Question: I am trying to load Razor View from database.
I follow <URL> to do that.
my Code :
VirtualPathProvider :
'''
public class DbPathProvider : VirtualPathProvider
{
public override bool FileExists(string virtualPath)
{
var page = FindPage(virtualPath);
if (page == null)
{
return base.FileExists(virtualPath);
}
else
{
return true;
}
}
public override VirtualFile GetFile(string virtualPath)
{
var page = FindPage(virtualPath);
if (page == null)
{
return base.GetFile(virtualPath);
}
else
{
return new DbVirtualFile(virtualPath, page.PageData.ToArray());
}
}
private SiteModel FindPage(string virtualPath)
{
var db = new DatabaseContext();
var page = db.SiteModels.FirstOrDefault(x => x.SiteName == virtualPath);
return page;
}
}
'''
VirtualFile
'''
public class DbVirtualFile : VirtualFile
{
private byte[] data;
public DbVirtualFile(string virtualPath, byte[] data)
: base(virtualPath)
{
this.data = data;
}
public override System.IO.Stream Open()
{
return new MemoryStream(data);
}
}
'''
Global.asax :
'''
protected void Application_Start()
{
HostingEnvironment.RegisterVirtualPathProvider(new DbPathProvider());
AreaRegistration.RegisterAllAreas();
FilterConfig.RegisterGlobalFilters(GlobalFilters.Filters);
RouteConfig.RegisterRoutes(RouteTable.Routes);
BundleConfig.RegisterBundles(BundleTable.Bundles);
}
'''
Action :
'''
public ActionResult Display(string id)
{
var db = new DatabaseContext();
var site = db.SiteModels.FirstOrDefault(x => x.PageName == id);
if (site == null)
{
return RedirectToAction("Index", "Home");
}
ViewBag.Body = site.PageContent;
return View(System.IO.Path.GetFileNameWithoutExtension(site.SiteName));
}
'''
Data:

Case 1:
When virtualPath value is then FileExists method return and .
Case 2:
When virtualPath value is then FileExists method return and and result is
I have no idea about dynamic view. I just read that two article and try to implement it.
Please tell me where I am doing wrong.
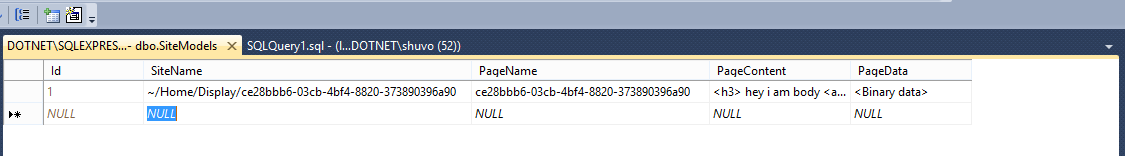
Answer: something I should be able to help you with.
There is something you are not thinking about which is ok, because I had loads of trouble with this too.
I think the issue you have here is knowing in what order everything fires.
This is what happens:
1. First the VirtualPathProvider FileExists method is called and this is where you are doing your magic to find the page. My methods are slightly different to yours, here is an example: public IList<Page> Pages
{
get
{
using (var uow = new UnitOfWork<SkipstoneContext>())
{
var companyService = new CompanyService(uow);
var company = companyService.GetTenant();
if (company != null)
{
var pageService = new PageService(uow, company.Id);
return pageService.GetPublished();
}
}
return null;
}
}
public override bool FileExists(string virtualPath)
{
if (IsVirtualPath(virtualPath))
{
if (FindPage(virtualPath) != null)
{
var file = (PageVirtualFile)GetFile(virtualPath);
return file.Exists;
}
}
return Previous.FileExists(virtualPath);
}
public override VirtualFile GetFile(string virtualPath)
{
if (IsVirtualPath(virtualPath))
{
var page = FindPage(virtualPath);
if (page != null)
{
var decodedString = Uri.UnescapeDataString(page.ViewData);
var bytes = Encoding.ASCII.GetBytes(decodedString);
return new PageVirtualFile(virtualPath, bytes);
}
}
return Previous.GetFile(virtualPath);
}
public override System.Web.Caching.CacheDependency GetCacheDependency(string virtualPath, System.Collections.IEnumerable virtualPathDependencies, DateTime utcStart)
{
if (IsVirtualPath(virtualPath))
return null;
return Previous.GetCacheDependency(virtualPath, virtualPathDependencies, utcStart);
}
public override string GetFileHash(string virtualPath, System.Collections.IEnumerable virtualPathDependencies)
{
if (IsVirtualPath(virtualPath))
return Guid.NewGuid().ToString();
return Previous.GetFileHash(virtualPath, virtualPathDependencies);
}
private Page FindPage(string virtualPath)
{
var virtualName = VirtualPathUtility.GetFileName(virtualPath);
var virtualExtension = VirtualPathUtility.GetExtension(virtualPath);
try
{
if (Pages != null)
{
var id = Convert.ToInt32(virtualName.Replace(virtualExtension, ""));
var page = Pages.Where(model => model.Id == id && model.Extension.Equals(virtualExtension, StringComparison.OrdinalIgnoreCase)).SingleOrDefault();
return page;
}
}
catch(Exception ex)
{
// Do nothing
}
return null;
}
private bool IsVirtualPath(string virtualPath)
{
var path = (VirtualPathUtility.GetDirectory(virtualPath) != "~/") ? VirtualPathUtility.RemoveTrailingSlash(VirtualPathUtility.GetDirectory(virtualPath)) : VirtualPathUtility.GetDirectory(virtualPath);
if (path.Equals("~/Views/Routing", StringComparison.OrdinalIgnoreCase) || path.Equals("/Views/Routing", StringComparison.OrdinalIgnoreCase))
return true;
else
return false;
}
2. Now, if this page is served from the database it is a virtual page, so the next thing that happens is that it calls your MvcHandler (in my handler I have these functions) protected override IAsyncResult BeginProcessRequest(HttpContextBase httpContext, AsyncCallback callback, object state)
{
var vpp = new SkipstoneVirtualPathProvider(); // Create an instance of our VirtualPathProvider class
var requestContext = ((MvcHandler)httpContext.Handler).RequestContext; // Get our request context
var path = requestContext.HttpContext.Request.Url.AbsolutePath; // Get our requested path
var pages = vpp.Pages; // Get all the published pages for this company
if (pages != null && !string.IsNullOrEmpty(path)) // If we have any pages and we have a path
{
var page = this.MatchPage(pages, path);
if (page != null) // If we find the page
{
requestContext.RouteData.Values["controller"] = "Routing"; // Set the controller
requestContext.RouteData.Values["action"] = "Index"; // And the action
}
}
return base.BeginProcessRequest(httpContext, callback, state);
}
private Page MatchPage(IList<Page> pages, string path)
{
if (path == "/" || !path.EndsWith("/"))
{
var page = pages.Where(model => model.Path.Equals(path, StringComparison.OrdinalIgnoreCase)).SingleOrDefault(); // Try to match the path first
if (page == null) // If we have no page, then get the directory and see if that matches any page
{
path = VirtualPathUtility.RemoveTrailingSlash(VirtualPathUtility.GetDirectory(path));
page = pages.Where(model => model.Path.Equals(path, StringComparison.OrdinalIgnoreCase)).SingleOrDefault();
}
return page; // return our page or null if no page exists
}
return null; // return null if anything fails
}
3. Just in case, when you create your MvcHandler if you have not already done so, it must be registered in RouteConfig like this: // default MVC route
routes.MapRoute(
name: "Default",
url: "{controller}/{action}/{id}",
defaults: new { controller = "Home", action = "Index", id = UrlParameter.Optional }
).RouteHandler = new SkipstoneRouteHandler();
4. In my MvcHandler I get my page and if it matches any virtual page I move to a RoutingController public ActionResult Index()
{
using (var uow = new UnitOfWork<SkipstoneContext>())
{
var userId = User.Identity.GetUserId();
var service = new PageService(uow, this.CompanyId);
var userService = new UserService(uow, this.CompanyId);
var user = userService.Get(userId);
var fileName = service.View(Request.Url, user);
if (!fileName.StartsWith(@"/") && !fileName.StartsWith("~/"))
return View(fileName); // Show the page
else
return Redirect(fileName); // Redirect to our page
}
}
just for your sake I will show the method
'''
/// <summary>
/// Views the CMS page
/// </summary>
/// <param name="uri">The current Request.Url</param>
/// <param name="user">The current User</param>
/// <returns>The filename of the requested page</returns>
public string View(Uri uri, User user)
{
var path = uri.AbsolutePath; // Get our Requested Url
var queryString = uri.Query;
var pages = this.GetPublished();
var page = pages.Where(model => model.Path.Equals(path, StringComparison.OrdinalIgnoreCase)).SingleOrDefault(); // Try to get the page
if (page == null) // If our page is null
page = pages.Where(model => model.Path.Equals(VirtualPathUtility.RemoveTrailingSlash(VirtualPathUtility.GetDirectory(path)))).SingleOrDefault(); // try to get the page based off the directory
if (page == null) // If the page is still null, then it doesn't exist
throw new HttpException(404, "This page has been deleted or removed."); // Throw the 404 error
if (page.Restricted && user == null) // If our page is restricted and we are not logged in
return "~/Account/LogOn?ReturnUrl=" + page.Path + queryString; // Redirect to the login page
if (user != null && page.Restricted)
{
if (PageService.IsForbidden(page, user))
throw new HttpException(401, "You do not have permission to view this page."); // Throw 401 error
}
return Path.GetFileNameWithoutExtension(page.Id.ToString());
}
'''
1. Then we are taken back to our VirtualPathProvider and the process begins again, but this time the virtual path will look something like this: "~/Views/Routing/1331.aspx"
2. If you notice, my FindPage method also looks for an extension match which I store in the database too:
3. Then GetFile will be called and as long as you have followed my path, you should return the VirtualFile
I really hope that helps :)